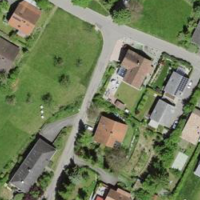
EUNIS habitat code: 55
Species observed at this site:
Certhia brachydactyla
Corvus corone
Anthus trivialis
Turdus philomelos
Emberiza citrinella
Dendrocopos major
Turdus viscivorus
Buteo buteo
Sylvia atricapilla
Phylloscopus collybita
Poecile palustris
Dendrocoptes medius
Erithacus rubecula
Dryocopus martius
Pica pica
Phoenicurus ochruros
Sitta europaea
Garrulus glandarius
Phoenicurus phoenicurus
Artemisia vulgaris
Falco tinnunculus
Picus viridis
Corvus corax
Ficedula hypoleuca
Periparus ater
Cyanistes caeruleus
Lophophanes cristatus
Macroglossum stellatarum
Troglodytes troglodytes
Chloris chloris
Pyrrhula pyrrhula
Fringilla coelebs
Passer domesticus
Passer montanus
Columba palumbus
Turdus merula
Parus major
Hirundo rustica
Milvus migrans
Milvus milvus
Regulus regulus
Motacilla alba